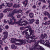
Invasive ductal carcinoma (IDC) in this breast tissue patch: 0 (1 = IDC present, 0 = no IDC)